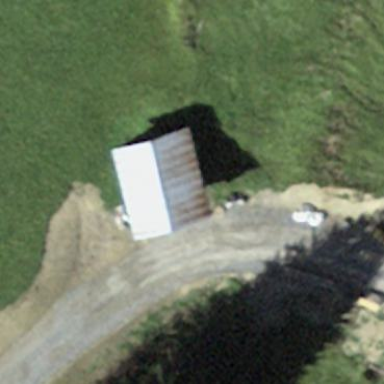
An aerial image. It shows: Rural barn.